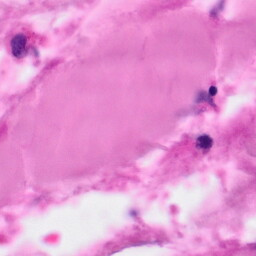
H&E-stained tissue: Pancreatic